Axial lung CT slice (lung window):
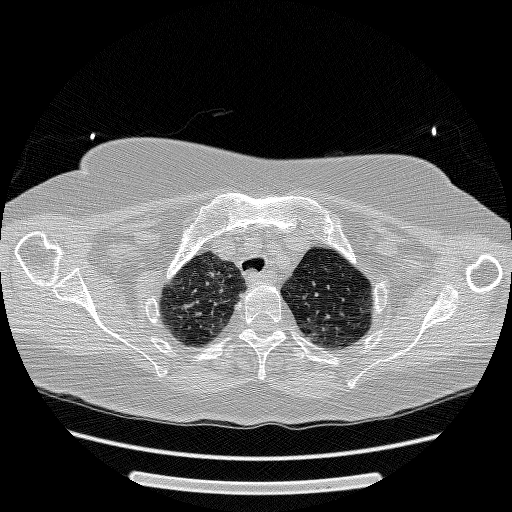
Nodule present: no